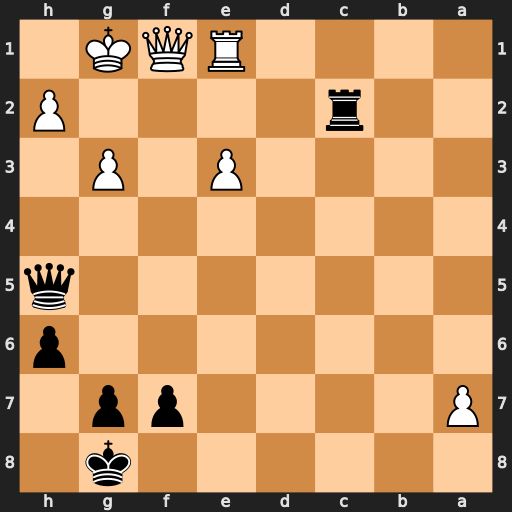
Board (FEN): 6k1/P4pp1/7p/7q/8/4P1P1/2r4P/4RQK1
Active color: b
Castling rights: -
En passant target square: -
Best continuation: Qxh2#